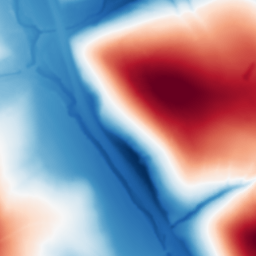
Category: multiscale
Decomposition family: dog
Decomposition parameters: sigma_low: 1
sigma_high: 100
Upsampling method: regularized
Upsampling parameters: scale: 4
lambda_reg: 0.01
Upsampling scale: 4